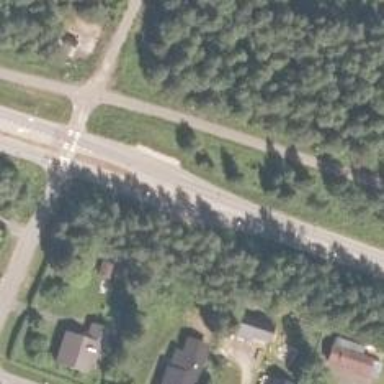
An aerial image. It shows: Secondary road with asphalt surface.